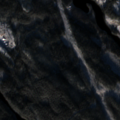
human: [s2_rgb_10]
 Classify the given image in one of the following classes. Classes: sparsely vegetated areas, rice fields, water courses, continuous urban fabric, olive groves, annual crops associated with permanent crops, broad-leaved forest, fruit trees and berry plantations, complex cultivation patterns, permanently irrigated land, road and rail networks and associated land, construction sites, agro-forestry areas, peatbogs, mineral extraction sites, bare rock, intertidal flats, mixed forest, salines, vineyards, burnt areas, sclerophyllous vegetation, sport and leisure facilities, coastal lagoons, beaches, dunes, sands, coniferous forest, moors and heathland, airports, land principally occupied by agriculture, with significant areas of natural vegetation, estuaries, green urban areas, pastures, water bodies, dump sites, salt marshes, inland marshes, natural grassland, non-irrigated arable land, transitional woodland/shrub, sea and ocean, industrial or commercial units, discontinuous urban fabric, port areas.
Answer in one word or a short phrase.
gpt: coniferous forest, mixed forest